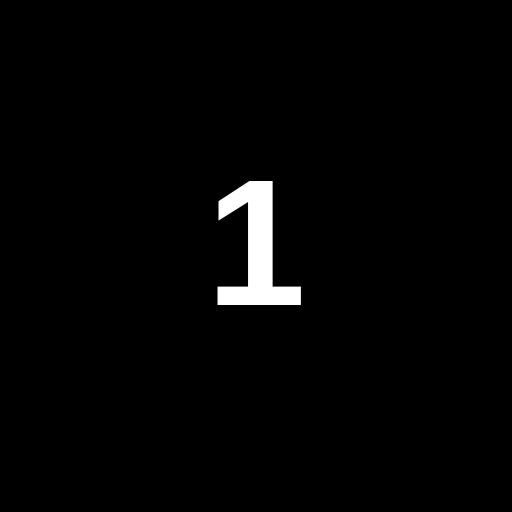
Character: 1
Unicode: U+0031 (DIGIT ONE)